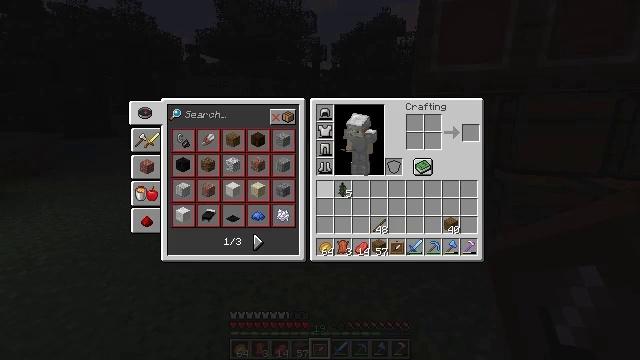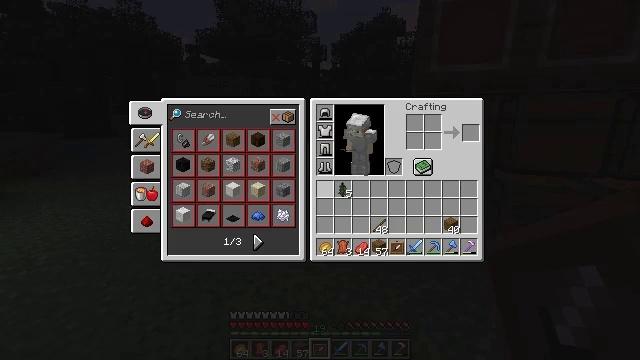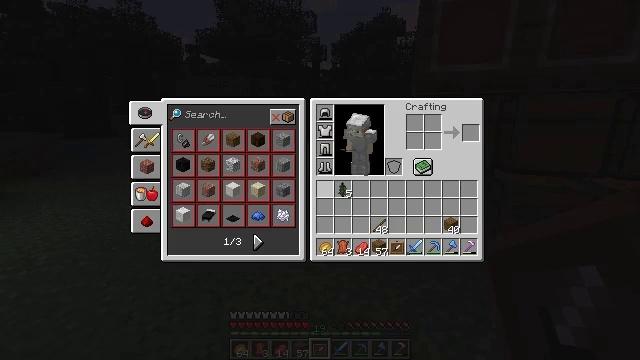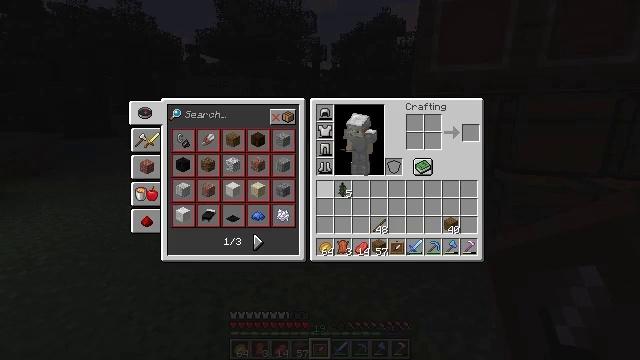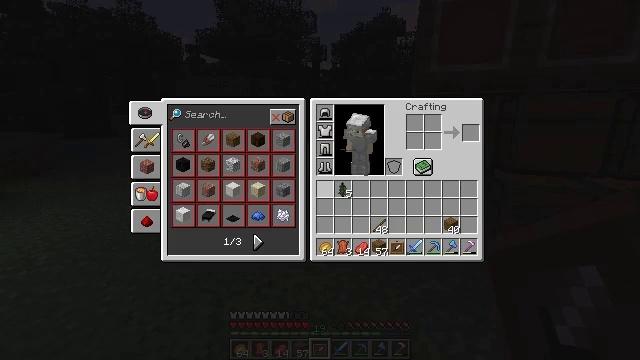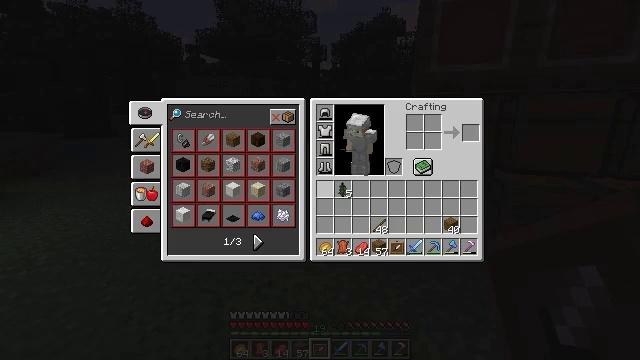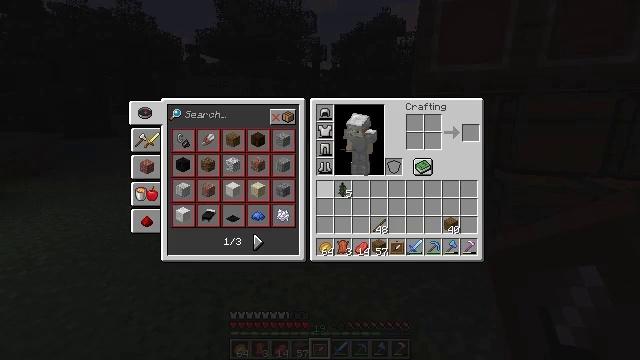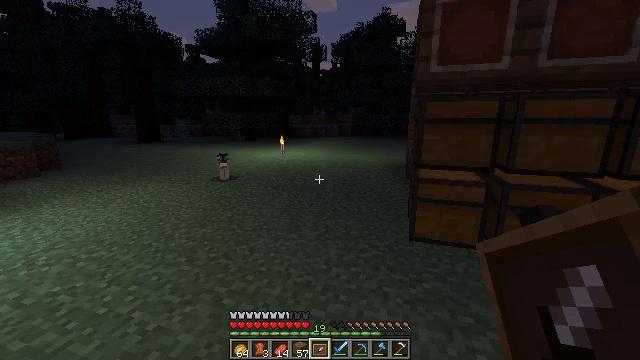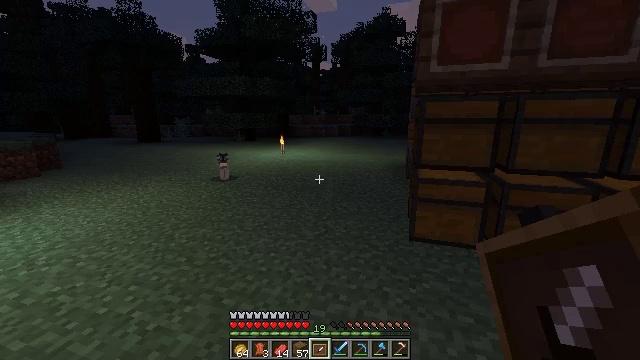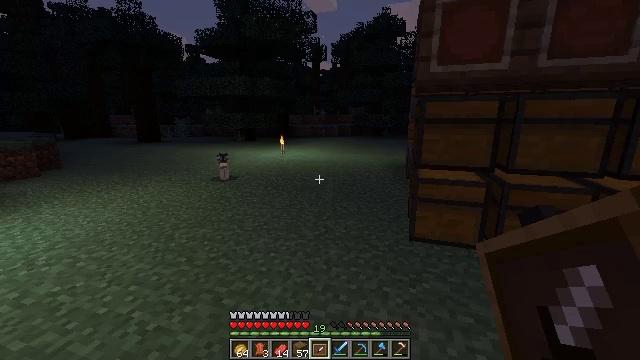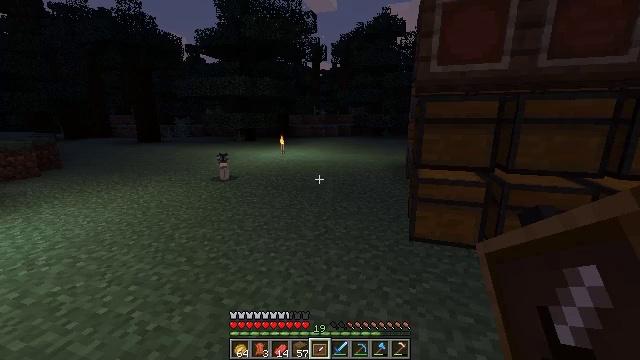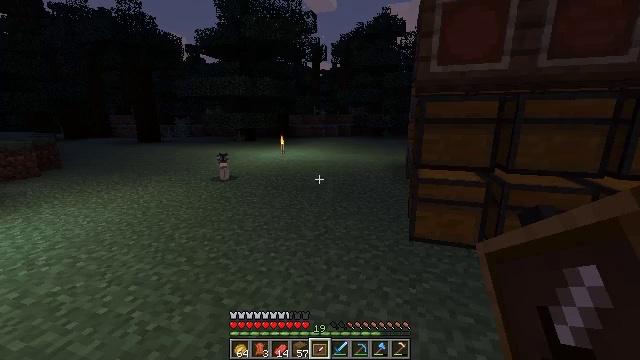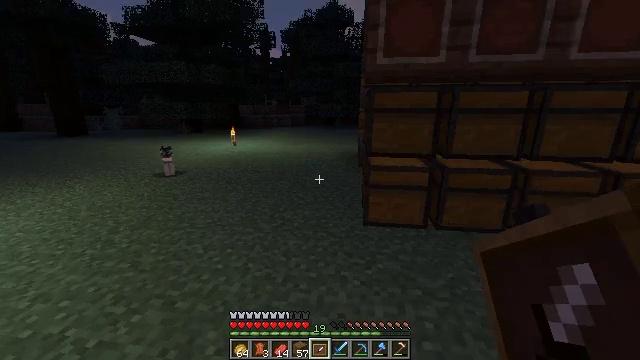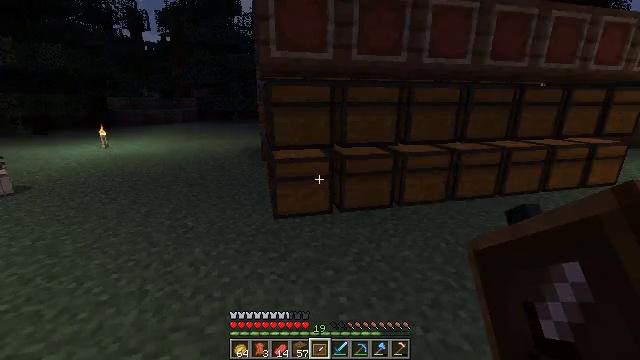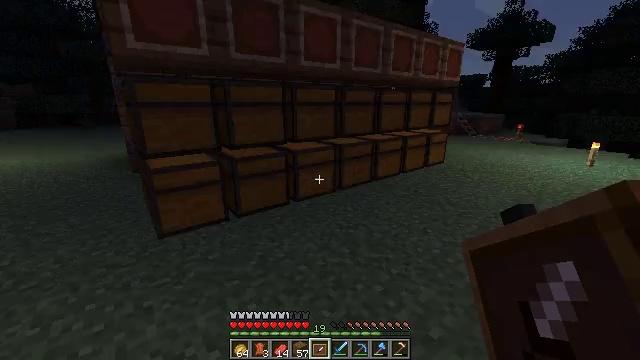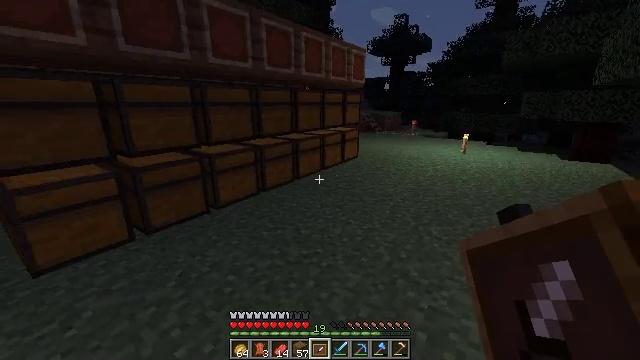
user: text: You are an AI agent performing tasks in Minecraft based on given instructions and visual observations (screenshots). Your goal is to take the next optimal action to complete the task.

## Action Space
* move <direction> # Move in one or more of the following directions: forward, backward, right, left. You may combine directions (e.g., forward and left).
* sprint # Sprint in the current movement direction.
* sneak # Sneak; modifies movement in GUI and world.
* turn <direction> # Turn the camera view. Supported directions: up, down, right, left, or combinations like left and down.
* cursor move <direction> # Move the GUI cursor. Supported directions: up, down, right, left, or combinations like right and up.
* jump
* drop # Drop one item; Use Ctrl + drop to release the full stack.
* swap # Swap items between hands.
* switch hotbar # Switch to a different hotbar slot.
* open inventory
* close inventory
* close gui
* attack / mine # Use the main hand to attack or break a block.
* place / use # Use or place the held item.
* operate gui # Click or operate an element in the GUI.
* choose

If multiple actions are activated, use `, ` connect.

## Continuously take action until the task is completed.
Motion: motion action
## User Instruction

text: Collect carrots by breaking the crop.
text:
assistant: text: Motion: no_op
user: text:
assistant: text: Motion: no_op
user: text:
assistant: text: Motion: no_op
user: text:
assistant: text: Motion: no_op
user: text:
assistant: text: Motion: no_op
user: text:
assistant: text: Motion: no_op
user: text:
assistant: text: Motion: no_op
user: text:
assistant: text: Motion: no_op
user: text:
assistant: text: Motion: no_op
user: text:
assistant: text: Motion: no_op
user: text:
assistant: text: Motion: no_op
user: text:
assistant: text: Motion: turn right and down
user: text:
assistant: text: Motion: turn right and down
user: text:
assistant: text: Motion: turn right
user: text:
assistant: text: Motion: turn right
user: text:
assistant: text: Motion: turn right
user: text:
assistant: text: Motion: no_op
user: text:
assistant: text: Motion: move forward
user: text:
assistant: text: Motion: move forward
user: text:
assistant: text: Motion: move forward
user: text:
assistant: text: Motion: move forward
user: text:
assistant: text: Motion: move forward and move right
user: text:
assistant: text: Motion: move forward and move right
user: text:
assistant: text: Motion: move forward and move right
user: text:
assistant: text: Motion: move forward and move right
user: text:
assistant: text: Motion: move forward and move right, turn left
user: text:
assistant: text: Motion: move forward and move right, turn left
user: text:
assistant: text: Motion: move forward and move right
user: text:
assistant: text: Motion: move forward and move right
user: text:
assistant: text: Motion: move forward and move right, turn left